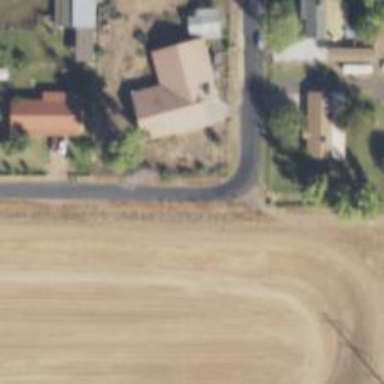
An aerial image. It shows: Residential road.